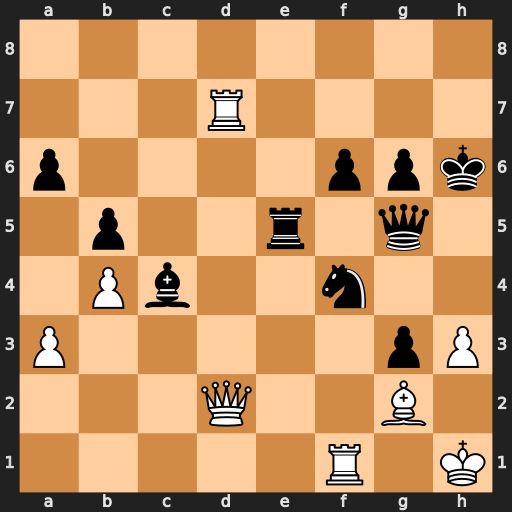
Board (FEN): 8/3R4/p4ppk/1p2r1q1/1Pb2n2/P5pP/3Q2B1/5R1K
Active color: w
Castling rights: -
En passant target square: -
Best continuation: Rxf4 Re1+ Qxe1